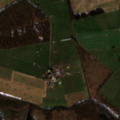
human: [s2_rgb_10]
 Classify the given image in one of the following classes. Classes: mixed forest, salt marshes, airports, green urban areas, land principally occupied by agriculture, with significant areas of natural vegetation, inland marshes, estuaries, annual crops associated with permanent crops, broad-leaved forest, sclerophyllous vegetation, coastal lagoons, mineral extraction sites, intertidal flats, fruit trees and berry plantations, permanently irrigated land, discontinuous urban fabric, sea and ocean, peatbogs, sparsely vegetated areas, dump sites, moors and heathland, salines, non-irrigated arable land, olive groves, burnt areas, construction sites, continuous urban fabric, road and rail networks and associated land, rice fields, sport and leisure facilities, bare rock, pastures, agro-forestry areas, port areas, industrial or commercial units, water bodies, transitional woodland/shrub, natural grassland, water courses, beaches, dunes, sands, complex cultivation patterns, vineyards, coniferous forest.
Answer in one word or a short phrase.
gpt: non-irrigated arable land, pastures, complex cultivation patterns, broad-leaved forest, mixed forest, transitional woodland/shrub